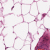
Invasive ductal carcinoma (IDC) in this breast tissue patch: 0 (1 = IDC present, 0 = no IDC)